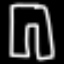
Label: pants